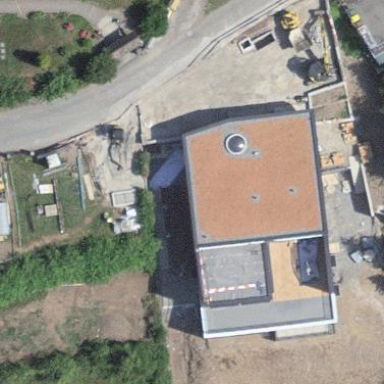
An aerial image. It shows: Building.